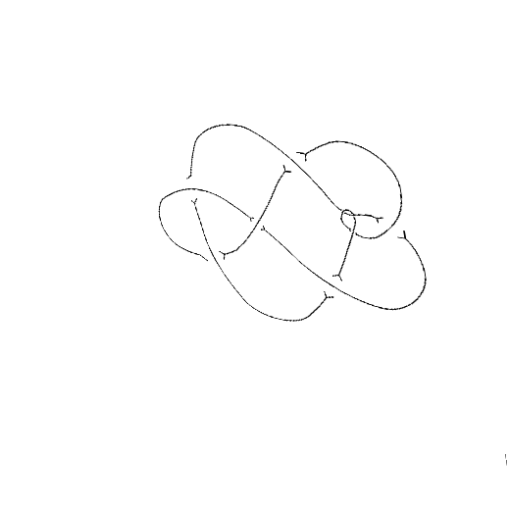
Crossing number: 9